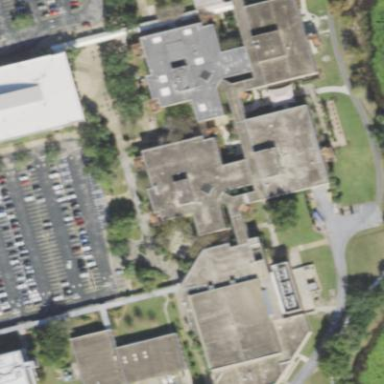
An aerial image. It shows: College building.